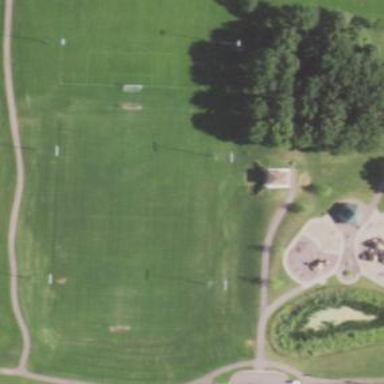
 suitable for American football and soccer."